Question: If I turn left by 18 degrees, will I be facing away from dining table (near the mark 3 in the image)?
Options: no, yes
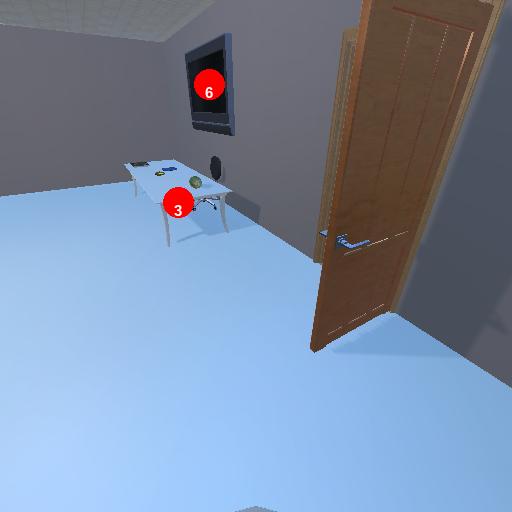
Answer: no